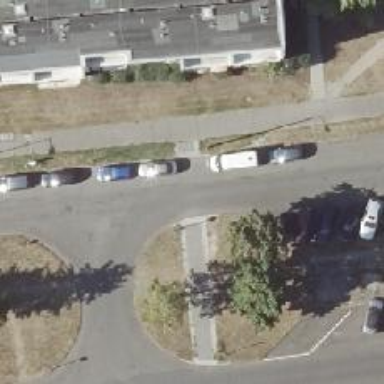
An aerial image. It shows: Footway with crossing that includes island.